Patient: sex F, age 33
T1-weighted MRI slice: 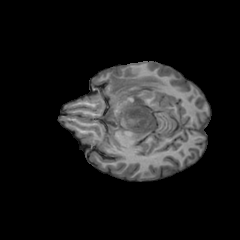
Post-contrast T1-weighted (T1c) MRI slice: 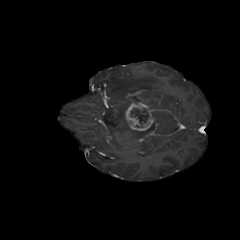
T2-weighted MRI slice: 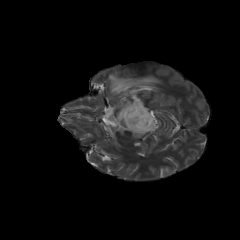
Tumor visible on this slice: yes
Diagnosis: Glioblastoma, IDH-wildtype
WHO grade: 4